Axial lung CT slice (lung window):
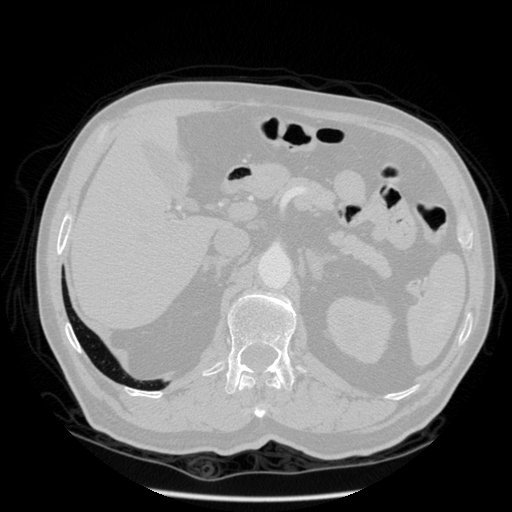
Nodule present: no